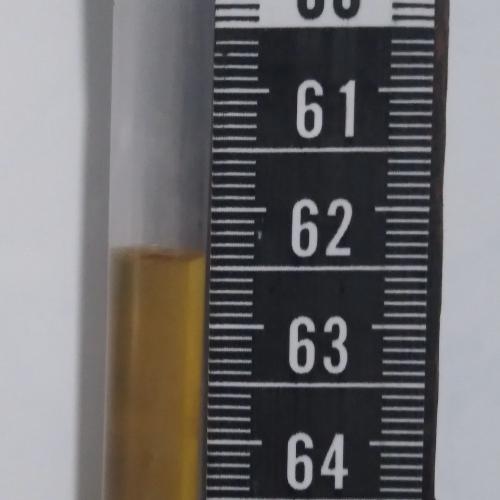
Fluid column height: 62.4 cm